Question: Count the number of objects in the diagram.
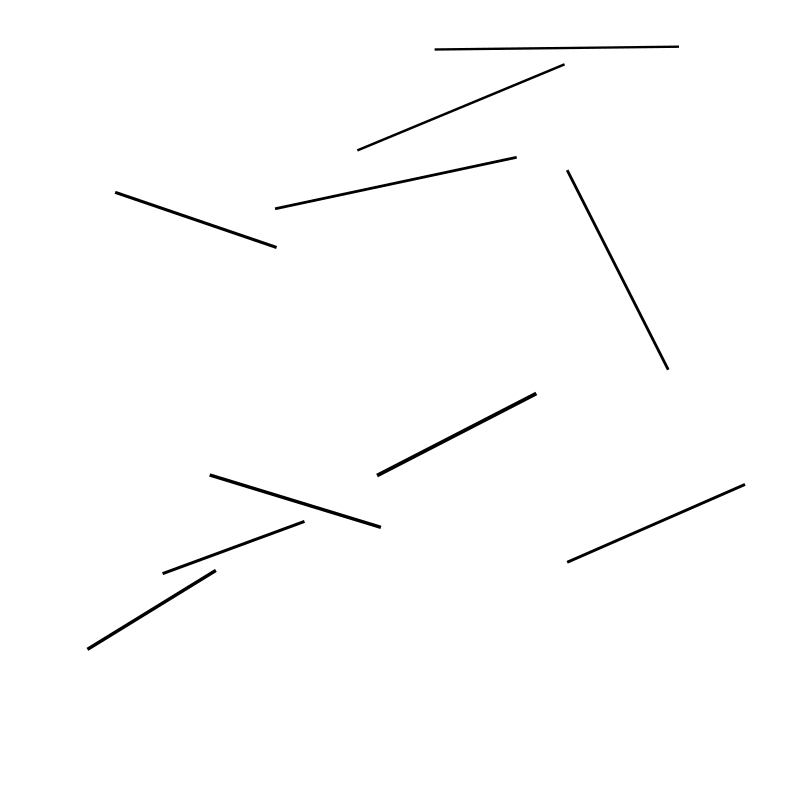
Answer: 10